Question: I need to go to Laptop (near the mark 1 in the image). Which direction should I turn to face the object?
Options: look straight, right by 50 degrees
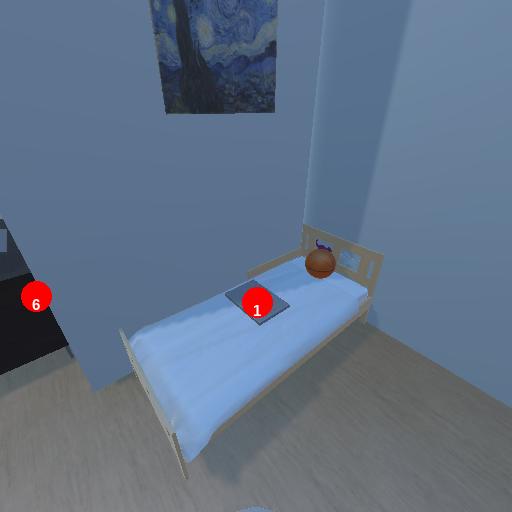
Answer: look straight